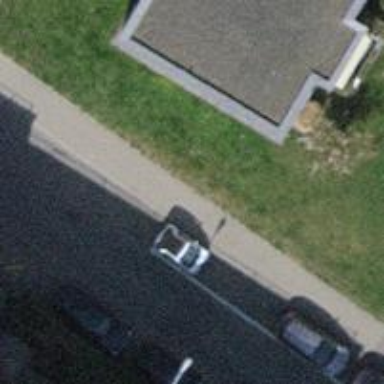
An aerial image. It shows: Sidewalk.